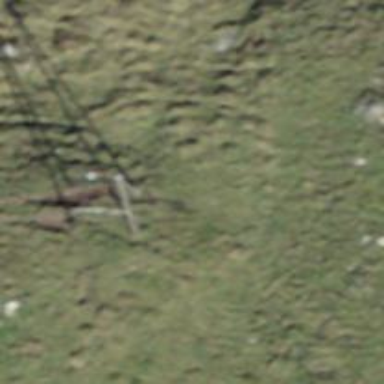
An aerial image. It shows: Pylon used for aerialway.